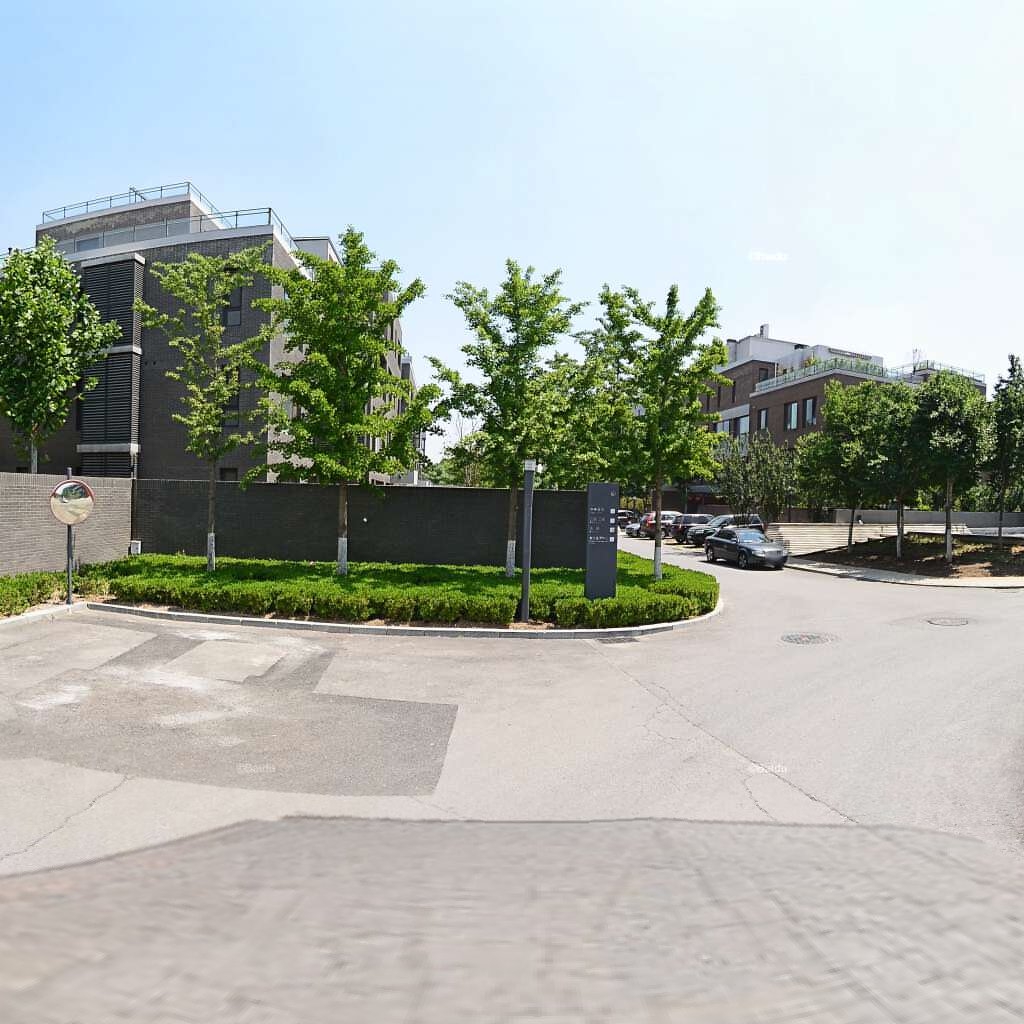
Region: Haidian
Road damage annotations: longitudinal crack, longitudinal crack, manhole cover, manhole cover, longitudinal crack